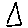
Label: triangle